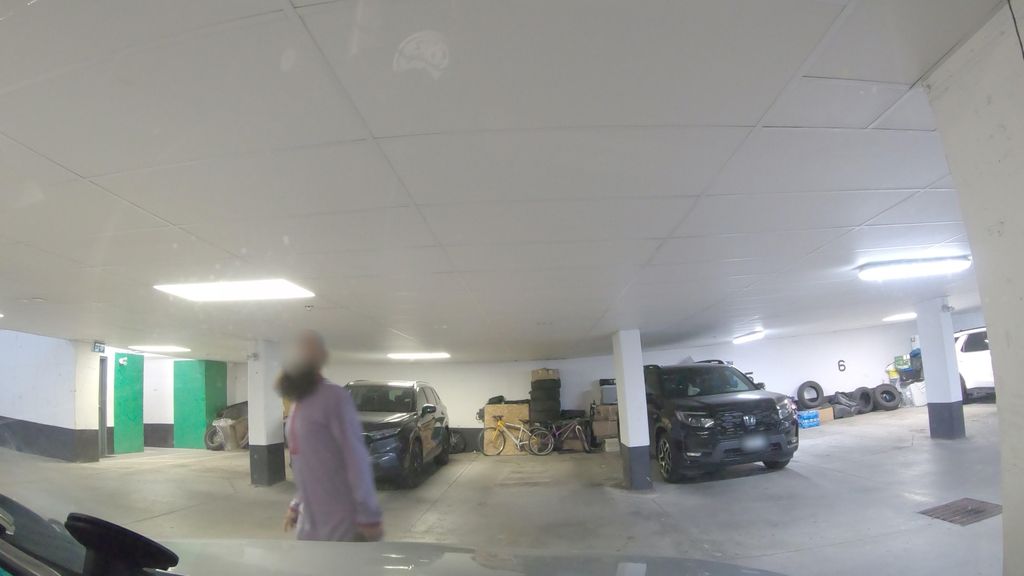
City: toronto